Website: macys
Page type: stored-credit-cards
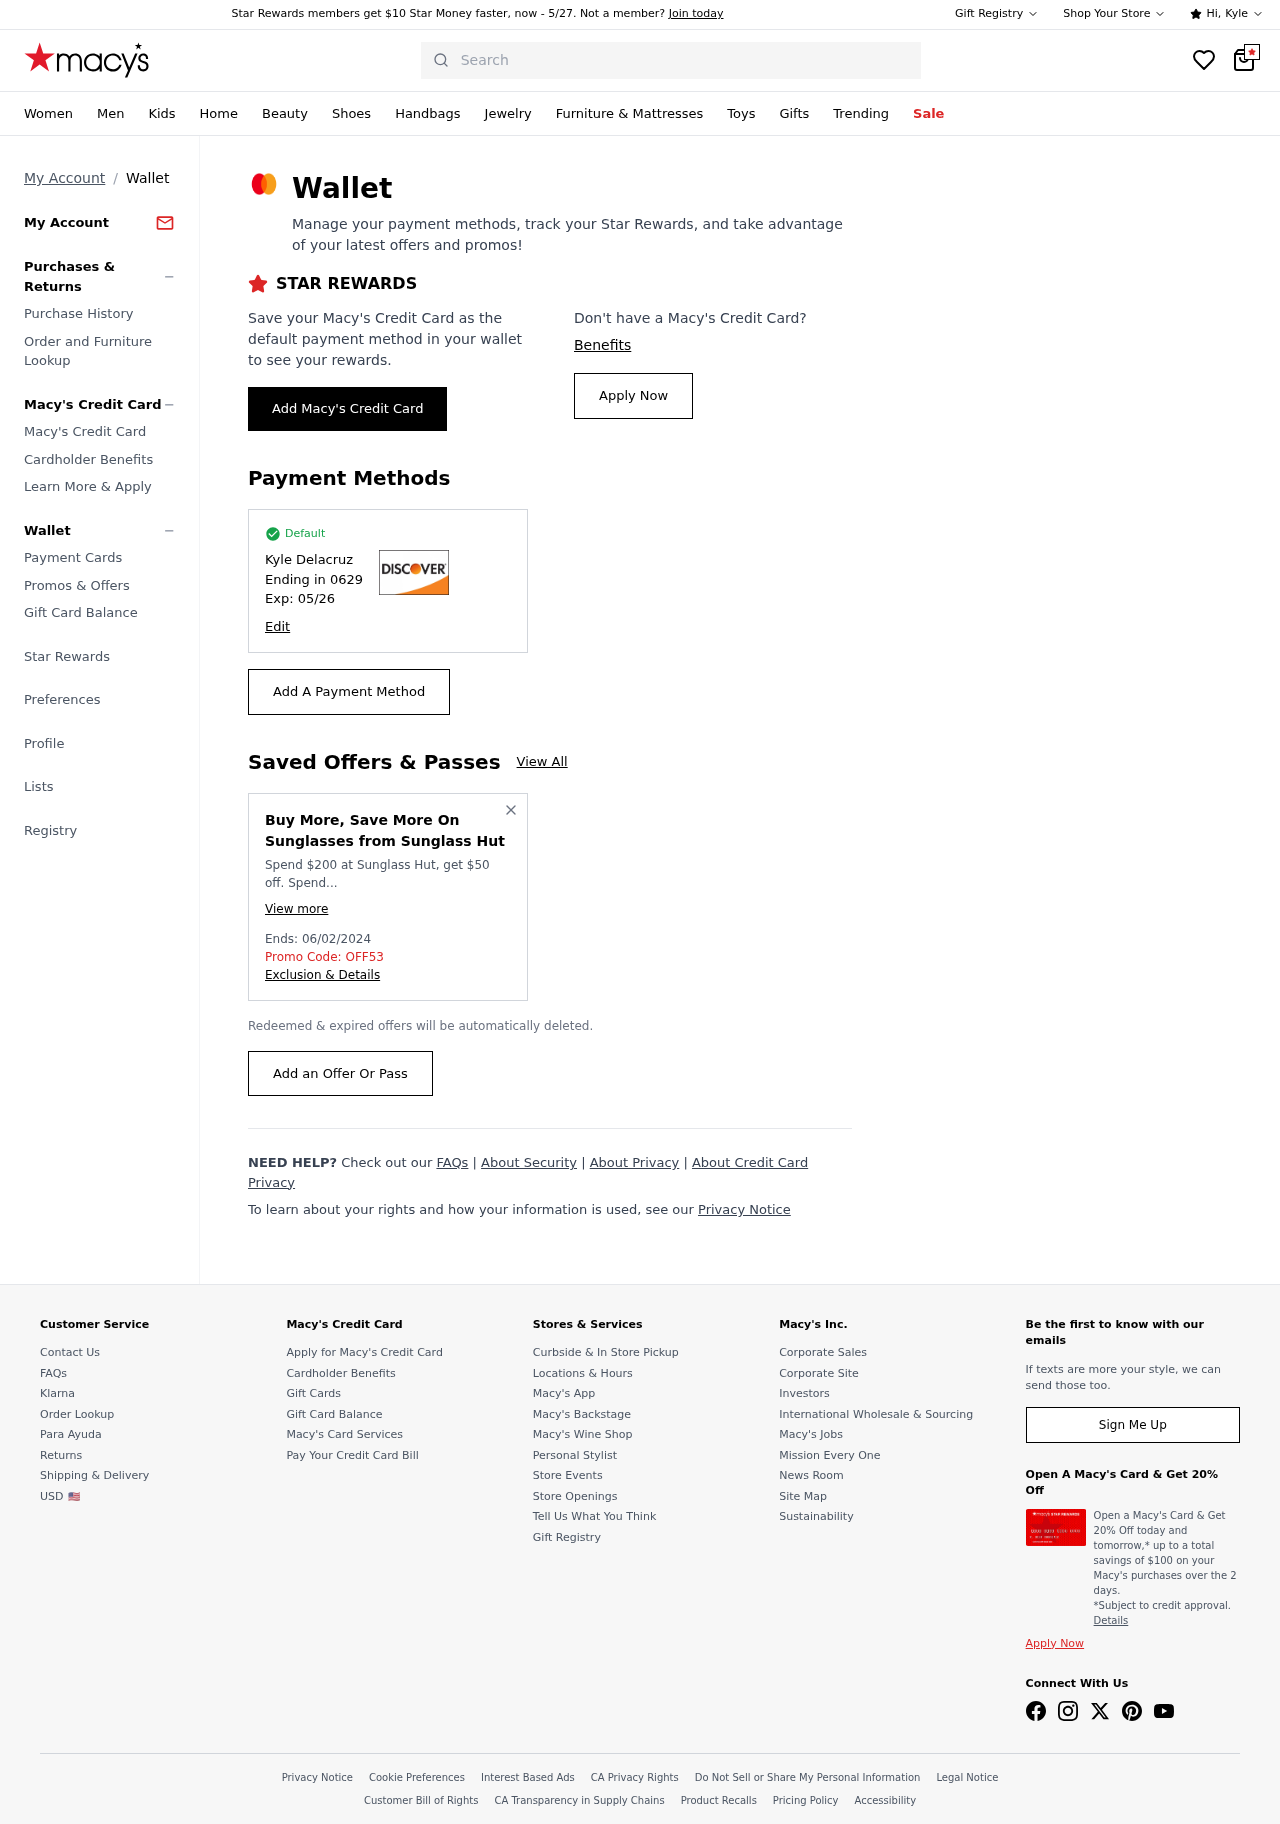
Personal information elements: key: PII_CARD_EXPIRY
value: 05/26
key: PII_CARD_LAST4
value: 0629
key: PII_FIRSTNAME
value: Kyle
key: PII_FULLNAME
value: Kyle Delacruz
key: PII_PROMO_CODE
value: OFF53
Search elements: key: HEADER_SEARCH
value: Search